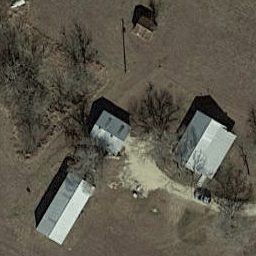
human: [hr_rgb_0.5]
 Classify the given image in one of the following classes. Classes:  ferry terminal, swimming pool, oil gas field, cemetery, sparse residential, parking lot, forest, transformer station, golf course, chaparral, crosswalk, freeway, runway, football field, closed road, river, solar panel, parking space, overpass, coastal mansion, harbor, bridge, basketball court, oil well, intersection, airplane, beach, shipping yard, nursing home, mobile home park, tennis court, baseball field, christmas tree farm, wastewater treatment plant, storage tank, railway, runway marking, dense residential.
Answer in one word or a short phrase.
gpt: sparse residential